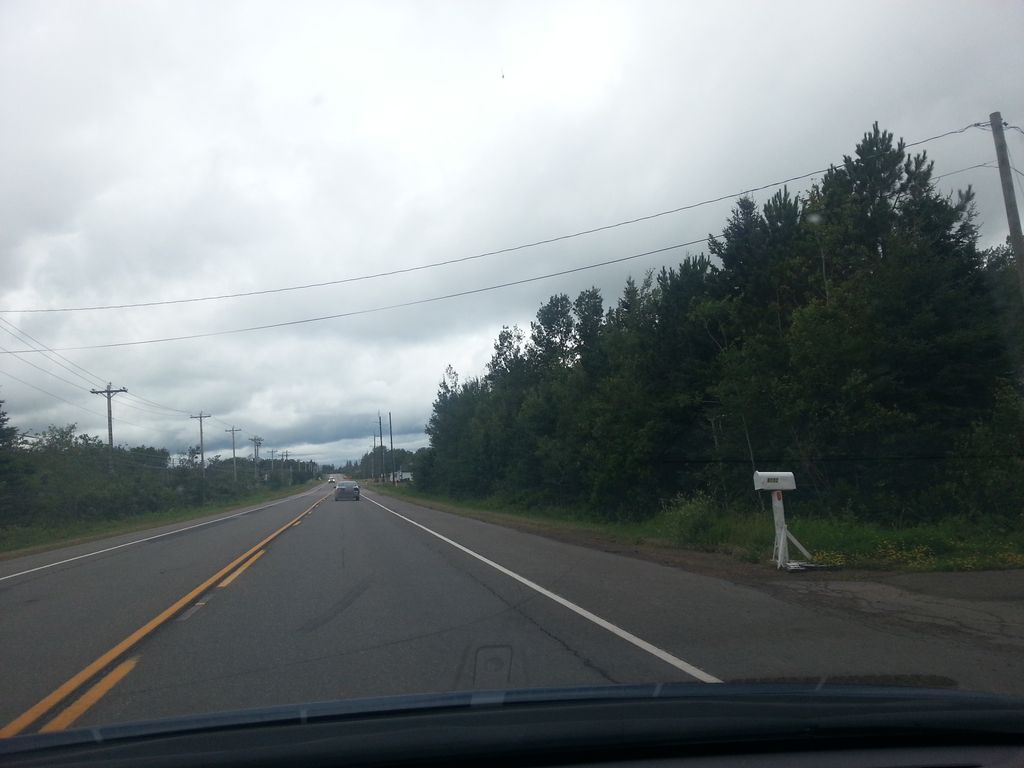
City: charlottetown